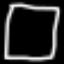
Label: square